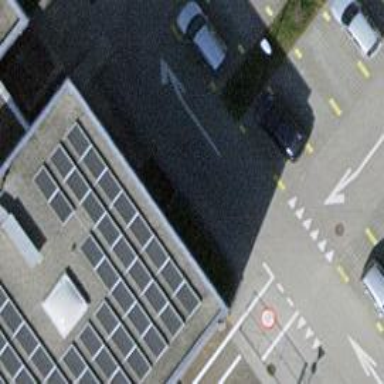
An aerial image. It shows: Bicycle parking area.